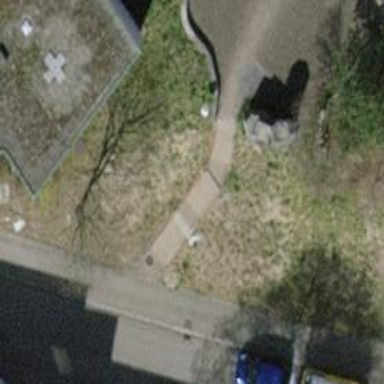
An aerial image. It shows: Set of steps on the road.